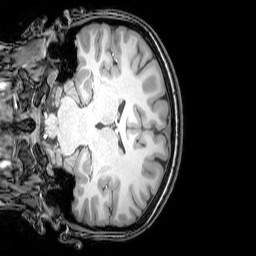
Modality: T1w
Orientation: coronal
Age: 20
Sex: female
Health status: healthy
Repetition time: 0.081 s
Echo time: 0.037 s